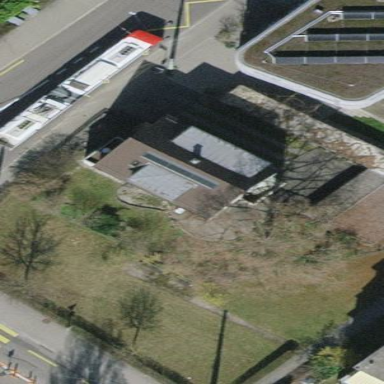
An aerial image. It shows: Detached building with gabled tile roof.